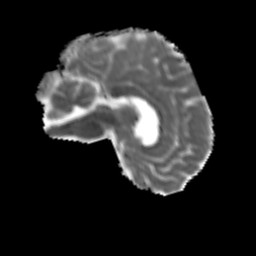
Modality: MD
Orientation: sagittal
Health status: ill
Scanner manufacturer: siemens
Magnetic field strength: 3 T
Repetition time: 13.7 s
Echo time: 0.098 s